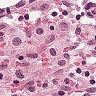
Metastatic tissue present: no